This time-frequency spectrogram was computed from a bearing vibration snapshot; brighter regions carry more energy. Based on the visible evidence, which condition applies: normal, inner_race, outer_race, ball?
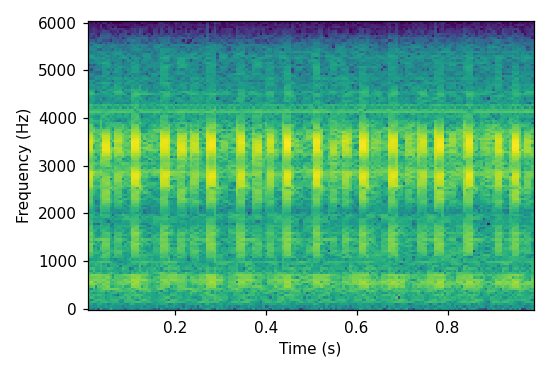
Answer: outer_race